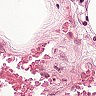
Metastatic tissue present: no